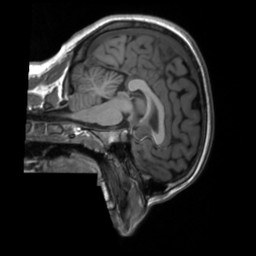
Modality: T1w
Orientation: sagittal
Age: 19
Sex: female
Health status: ill
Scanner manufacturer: siemens
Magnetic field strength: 3 T
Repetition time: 2.3 s
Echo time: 0.00201 s